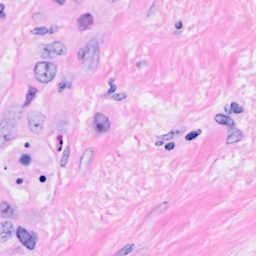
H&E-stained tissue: Breast